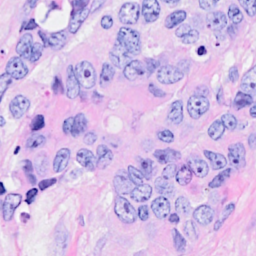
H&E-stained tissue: Breast